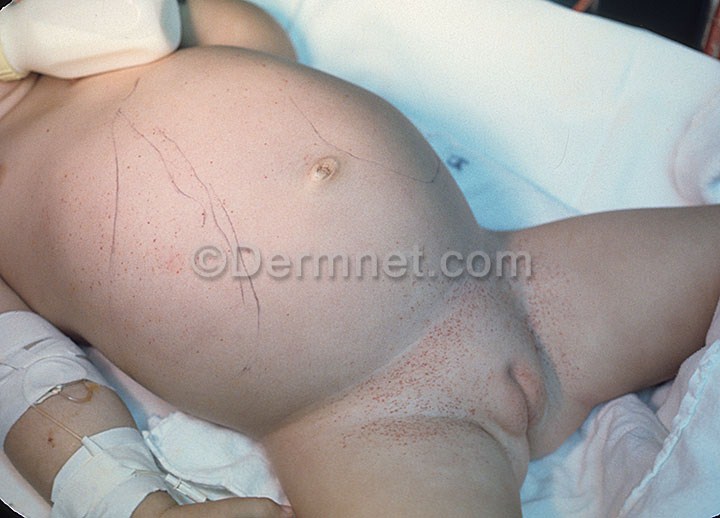
Disease: Systemic Disease